A time-domain vibration trace from a rotating-machine test bench is shown. Classify the rotor condition as one of: normal, misalignment, unbalance, looseness.
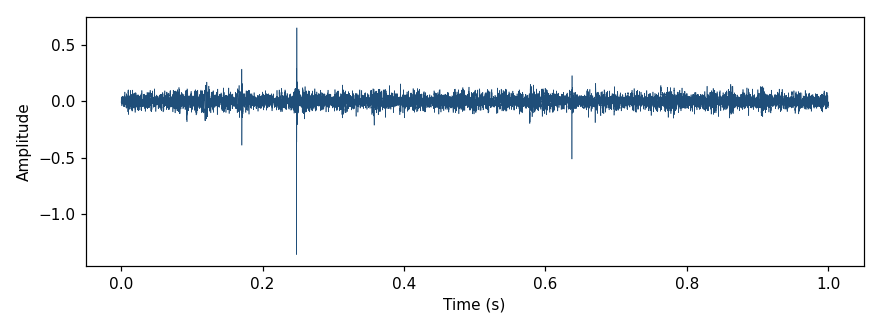
Answer: normal